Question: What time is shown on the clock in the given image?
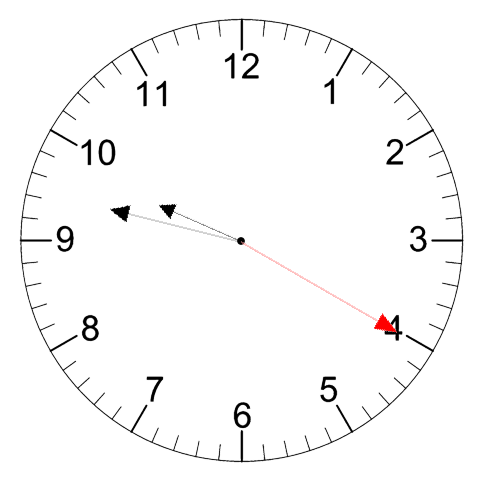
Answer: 09:47:20